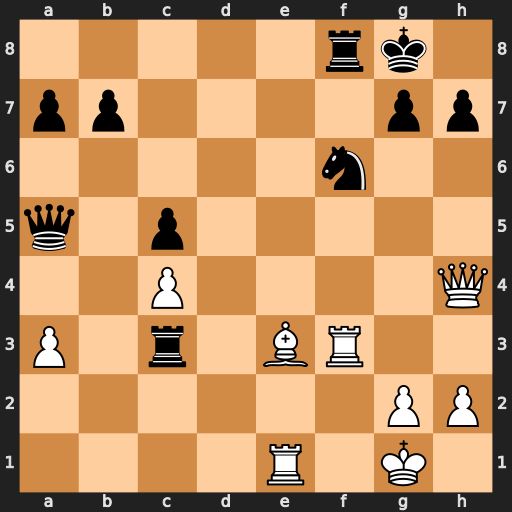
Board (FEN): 5rk1/pp4pp/5n2/q1p5/2P4Q/P1r1BR2/6PP/4R1K1
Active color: w
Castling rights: -
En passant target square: -
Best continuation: Bd2 Rxf3 Bxa5